Interaction volume radius: 5 \u00c5
Interaction volume height: 10 \u00c5
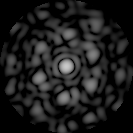
Disorder parameter: 0.5648